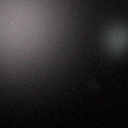
Screen state: off